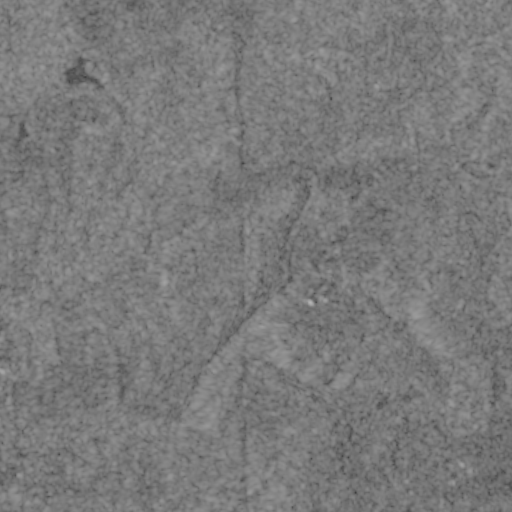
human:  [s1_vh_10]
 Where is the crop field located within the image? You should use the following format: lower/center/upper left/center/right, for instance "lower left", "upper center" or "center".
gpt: The crop field is located in the lower left of the image.
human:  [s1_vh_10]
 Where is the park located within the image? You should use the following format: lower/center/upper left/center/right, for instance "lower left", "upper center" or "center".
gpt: The park is located in the lower left of the image.
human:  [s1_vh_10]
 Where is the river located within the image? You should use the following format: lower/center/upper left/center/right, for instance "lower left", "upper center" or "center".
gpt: The river is located in the right of the image.
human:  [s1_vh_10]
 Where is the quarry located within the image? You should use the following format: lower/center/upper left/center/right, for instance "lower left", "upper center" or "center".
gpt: There is no quarry in the image.

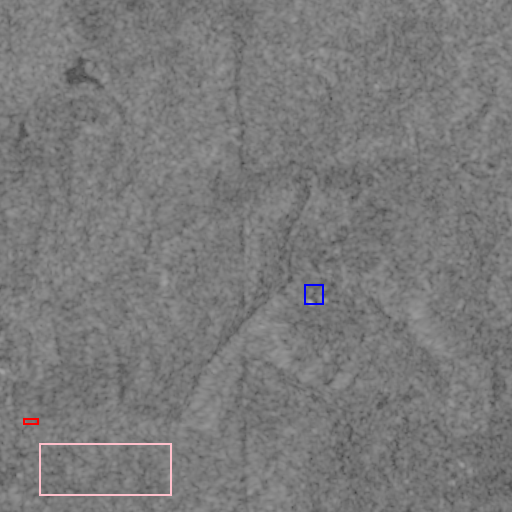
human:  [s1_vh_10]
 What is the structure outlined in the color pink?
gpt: The structure outlined in pink is a crop field.
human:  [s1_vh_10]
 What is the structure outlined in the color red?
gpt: The structure outlined in red is a park.
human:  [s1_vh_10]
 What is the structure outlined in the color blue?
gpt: The structure outlined in blue is a building.
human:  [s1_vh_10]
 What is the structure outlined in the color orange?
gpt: There is no orange outline.